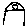
Label: house